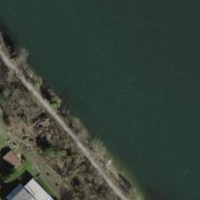
EUNIS habitat code: 15
Species observed at this site:
Vicia sepium